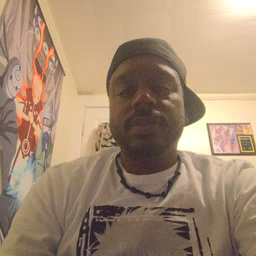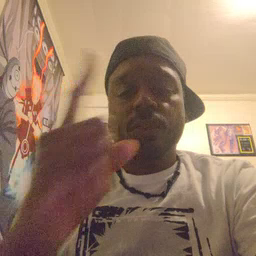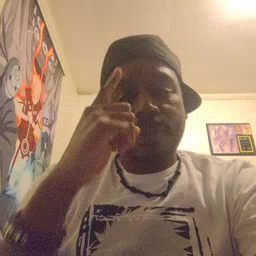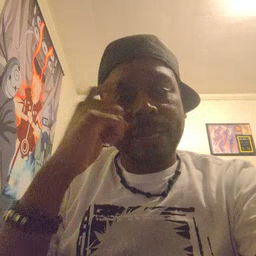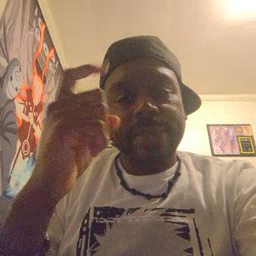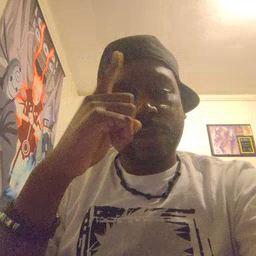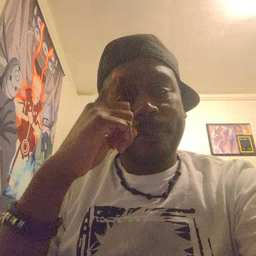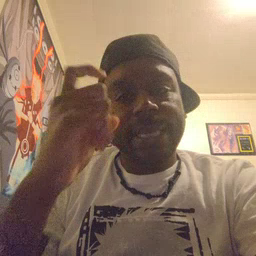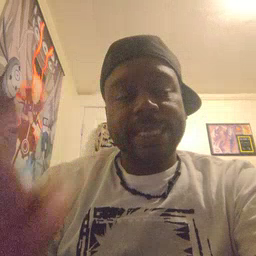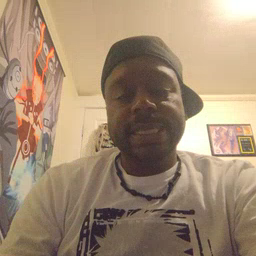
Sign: penny